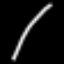
Label: line